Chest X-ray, AP view. Patient: 36 years old, sex M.
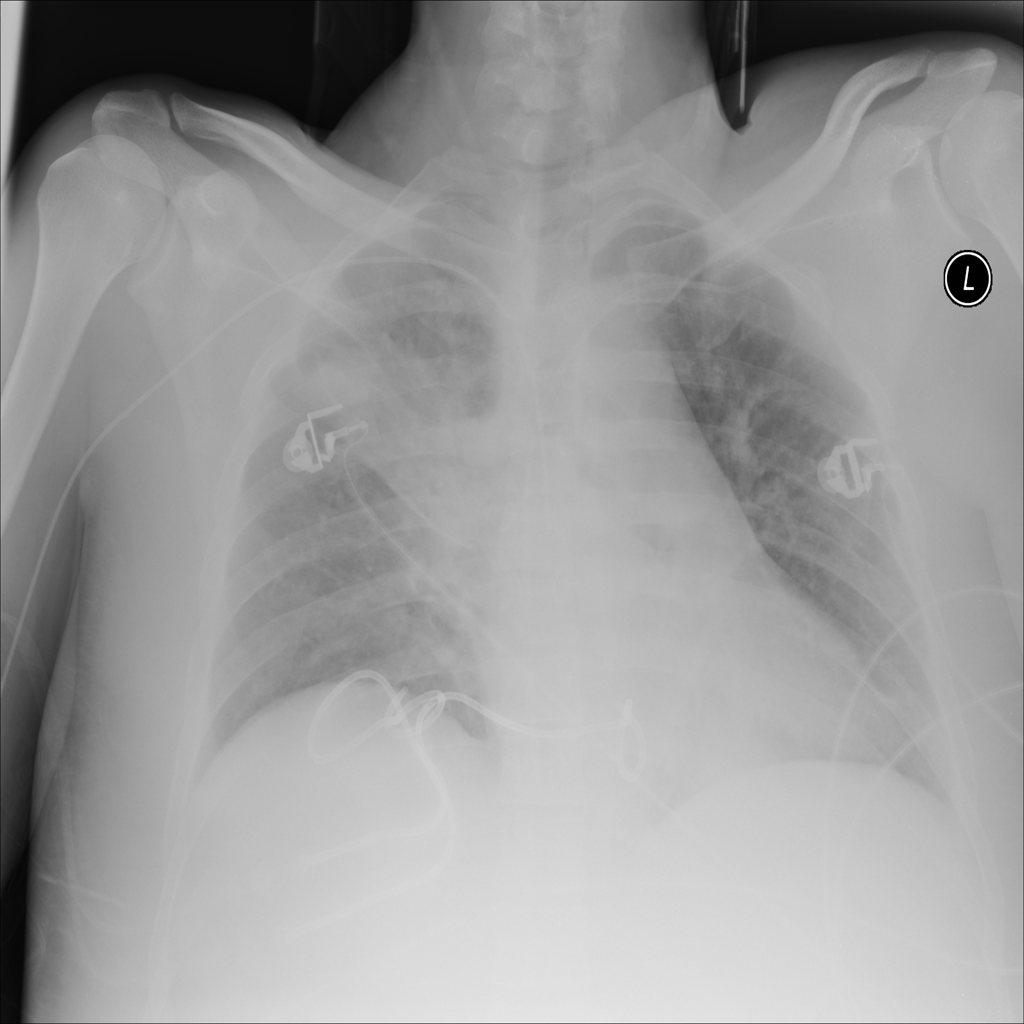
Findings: Atelectasis, Consolidation